Field crop: maize
Growth stage: 2
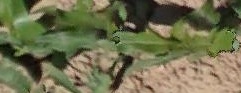
Species: maize